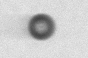
Label: bead